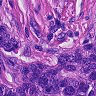
Metastatic tissue present: yes